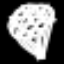
Label: diamond